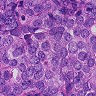
Metastatic tissue present: yes